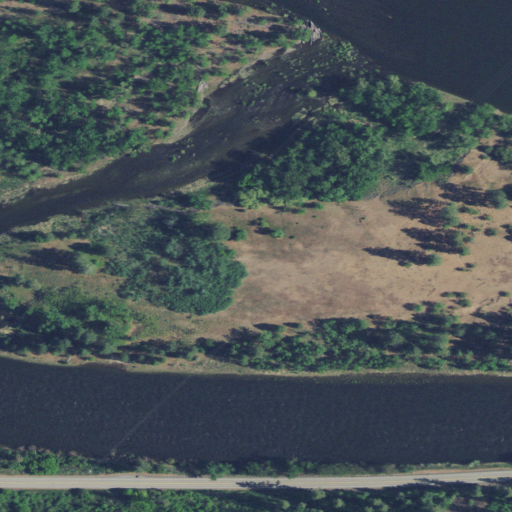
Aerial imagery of island in Idaho named Fir Island containing herbaceous wetlands, open water, high intensity development, evergreen forest, medium intensity development, and grassland